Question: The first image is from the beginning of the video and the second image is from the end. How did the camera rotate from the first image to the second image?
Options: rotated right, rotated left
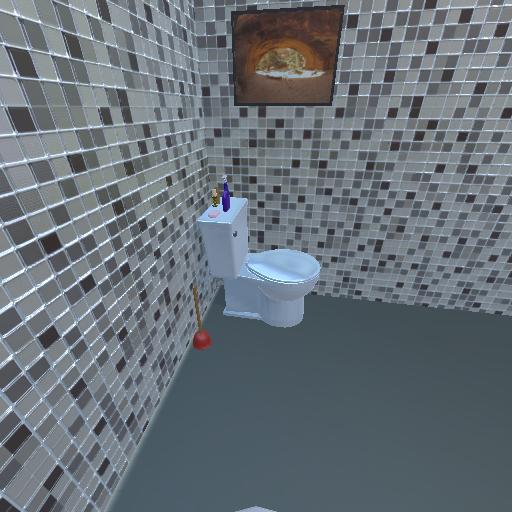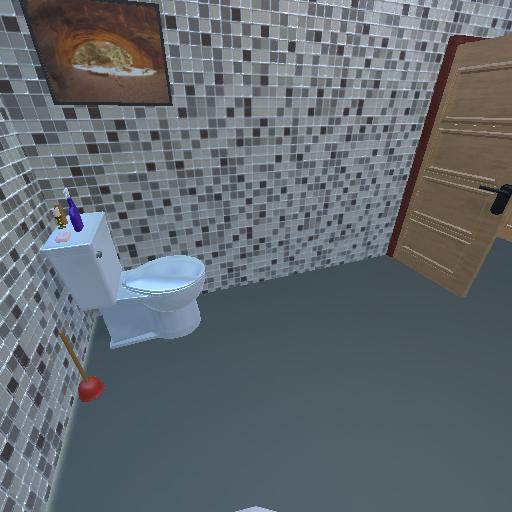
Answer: rotated right